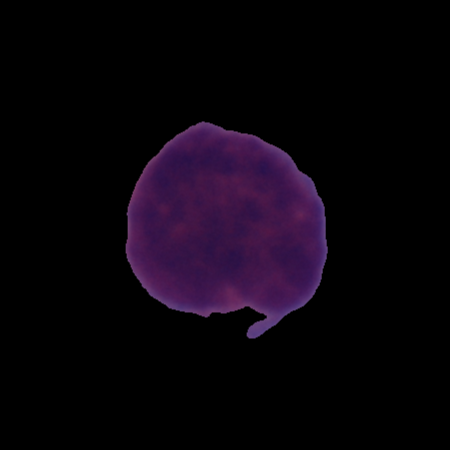
Label: cancer